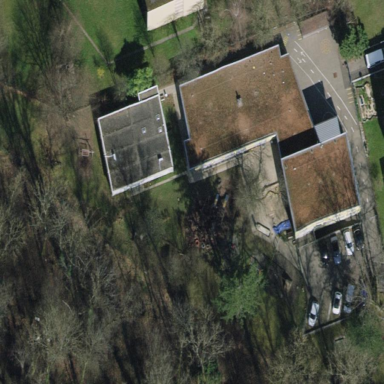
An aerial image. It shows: Kindergarten.